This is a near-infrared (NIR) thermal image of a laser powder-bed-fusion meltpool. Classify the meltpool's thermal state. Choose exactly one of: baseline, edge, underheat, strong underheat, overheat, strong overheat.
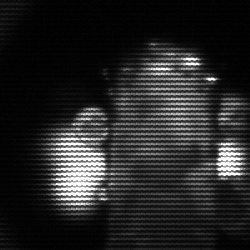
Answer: strong underheat